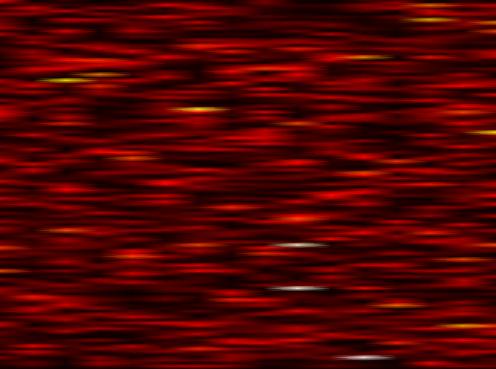
Label: OFDM